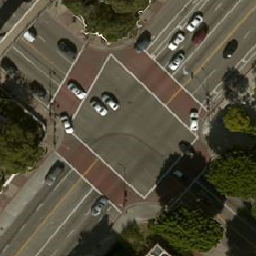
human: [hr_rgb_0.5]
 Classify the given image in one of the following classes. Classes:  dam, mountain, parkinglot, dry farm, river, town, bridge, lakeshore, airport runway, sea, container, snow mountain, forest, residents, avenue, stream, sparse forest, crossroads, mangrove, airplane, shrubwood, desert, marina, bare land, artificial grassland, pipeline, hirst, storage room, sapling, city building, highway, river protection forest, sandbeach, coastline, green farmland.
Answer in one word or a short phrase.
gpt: crossroads